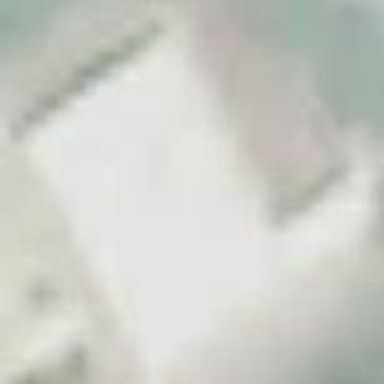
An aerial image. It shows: Shed building.